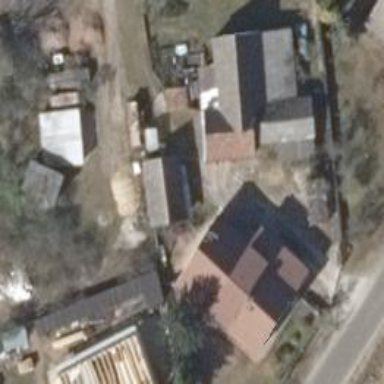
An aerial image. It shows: House with flat roof.